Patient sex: F
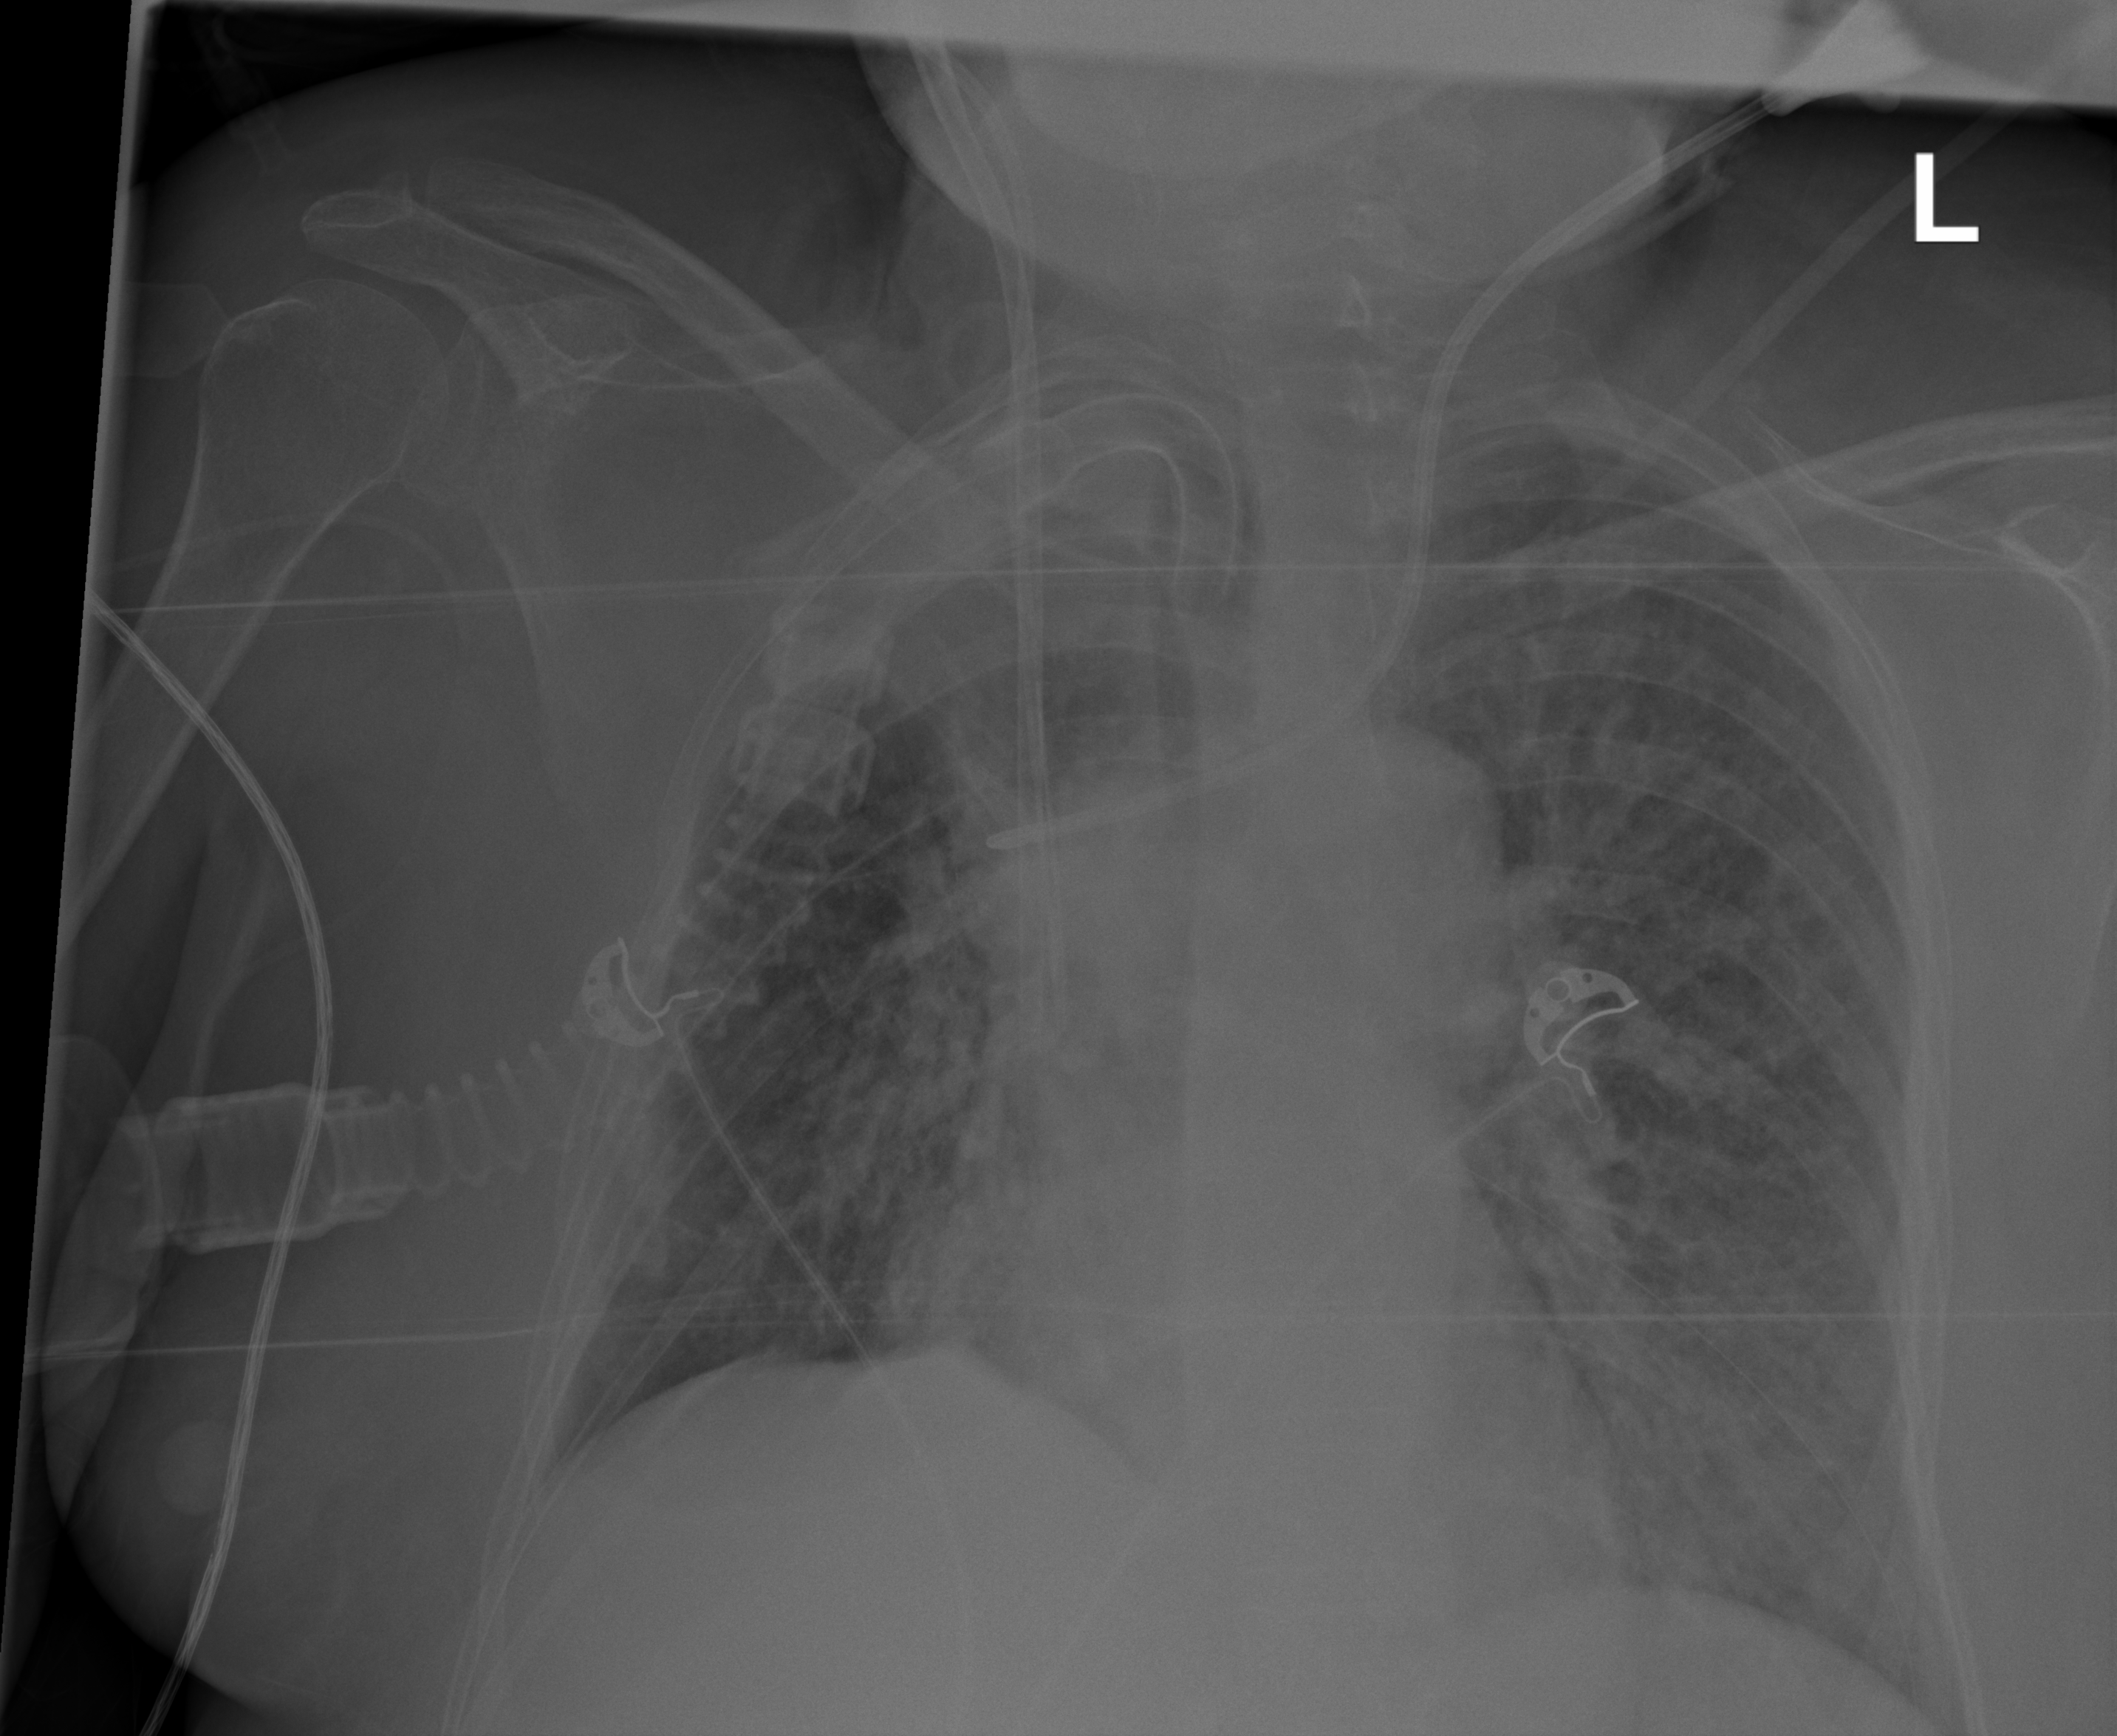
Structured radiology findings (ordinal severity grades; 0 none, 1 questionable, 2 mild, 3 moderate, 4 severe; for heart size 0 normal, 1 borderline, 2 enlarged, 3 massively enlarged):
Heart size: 0
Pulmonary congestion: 0
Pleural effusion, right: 2
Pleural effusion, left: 0
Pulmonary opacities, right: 3
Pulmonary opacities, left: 3
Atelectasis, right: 3
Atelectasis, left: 2